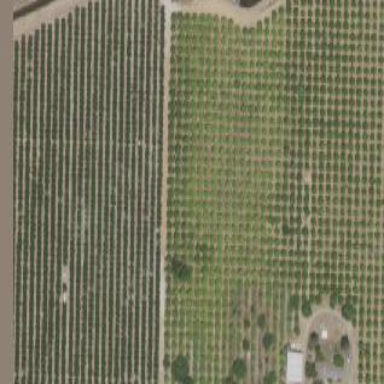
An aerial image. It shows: Orange orchard with beautiful orange trees.